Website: walmart
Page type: payment
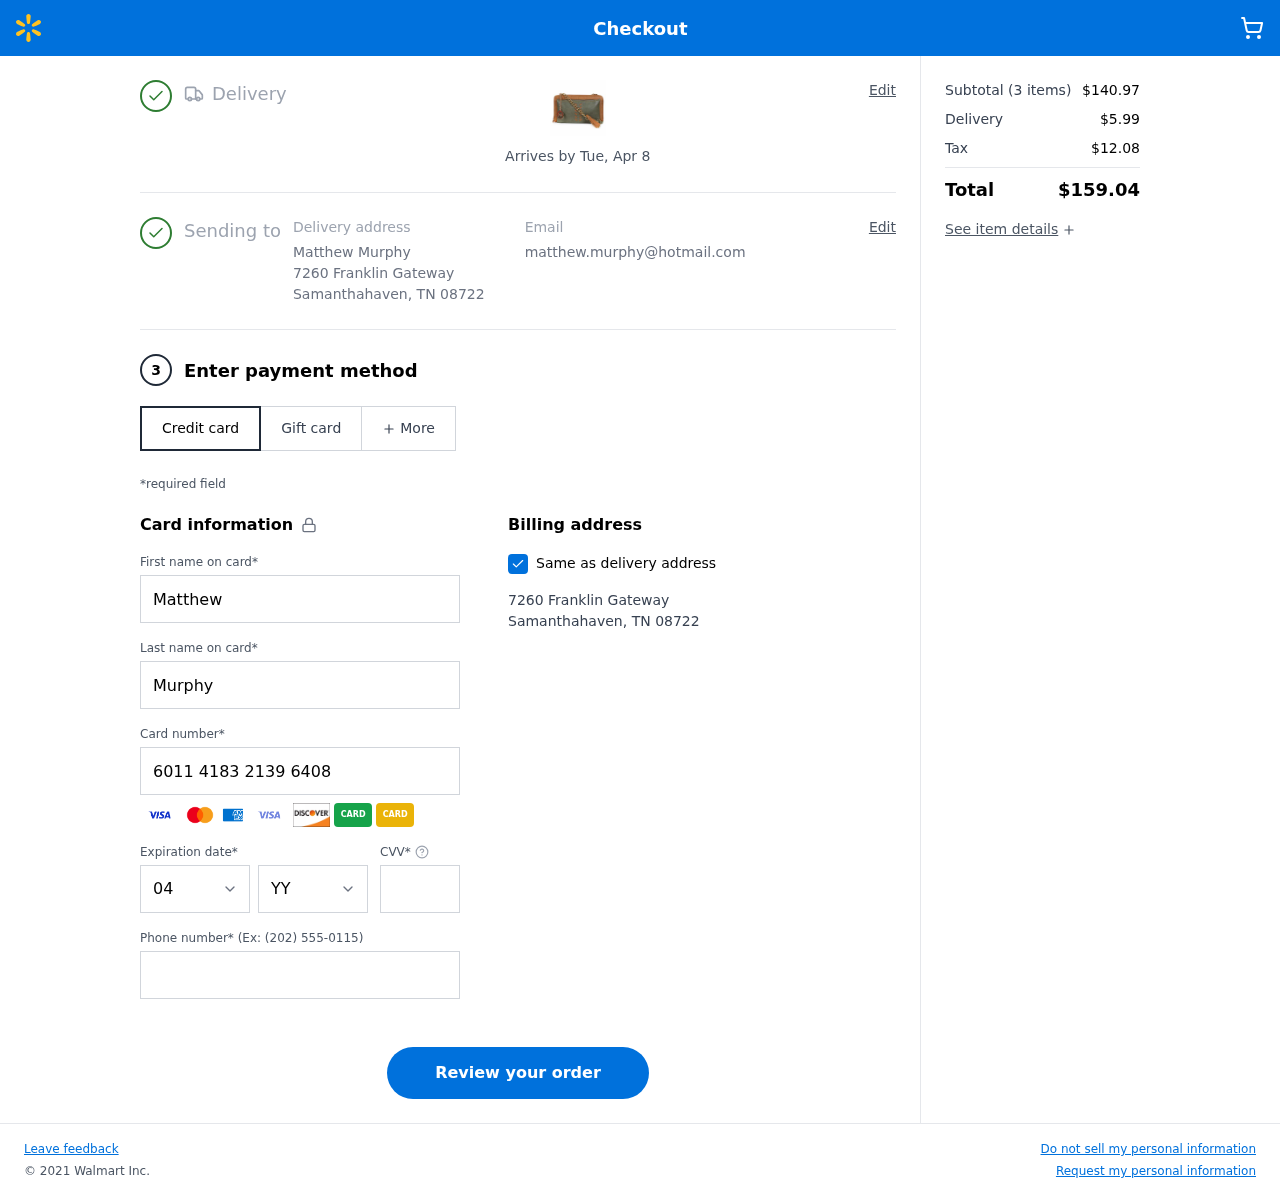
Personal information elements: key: PII_CARD_CVV
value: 483
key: PII_CARD_EXPIRY_MONTH
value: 04
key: PII_CARD_EXPIRY_YEAR
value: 30
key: PII_CARD_NUMBER
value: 6011 4183 2139 6408
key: PII_CITY
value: Samanthahaven
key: PII_EMAIL
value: matthew.murphy@hotmail.com
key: PII_FIRSTNAME
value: Matthew
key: PII_FULLNAME
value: Matthew Murphy
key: PII_LASTNAME
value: Murphy
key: PII_PHONE
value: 3418225048
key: PII_POSTCODE
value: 08722
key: PII_STATE_ABBR
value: TN
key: PII_STREET
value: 7260 Franklin Gateway
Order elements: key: ORDER_DELIVERY_DATE
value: Arrives by Tue, Apr 8
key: ORDER_NUM_ITEMS
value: (3 items)
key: ORDER_SUBTOTAL
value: $140.97
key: ORDER_SHIPPING_COST
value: $5.99
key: ORDER_TAX
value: $12.08
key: ORDER_TOTAL
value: $159.04